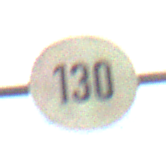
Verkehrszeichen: Geschwindigkeit130
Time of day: SunriseSunset
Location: Outdoor (Nature)
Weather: PartlyCloudy
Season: Summer
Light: Natural